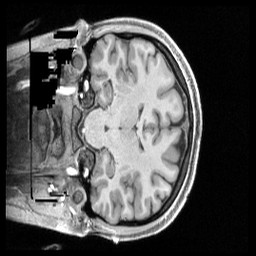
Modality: T1w
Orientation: coronal
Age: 19
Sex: female
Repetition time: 2.4 s
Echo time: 0.00222 s